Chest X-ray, PA view. Patient: 18 years old, sex M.
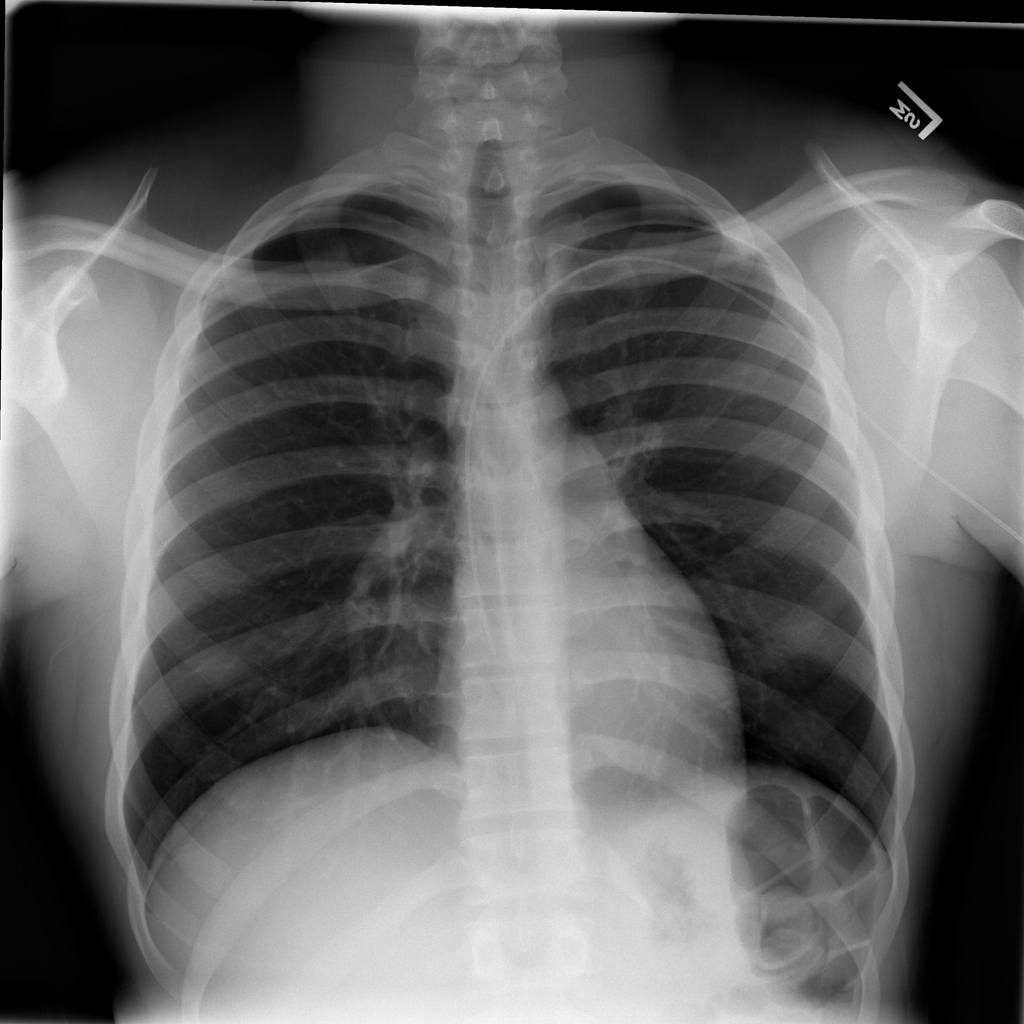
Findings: No Finding